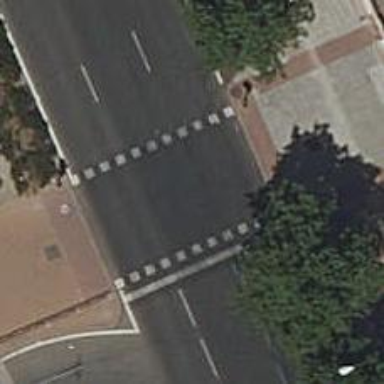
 there are traffic signals and zebra crossing."